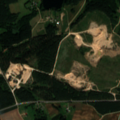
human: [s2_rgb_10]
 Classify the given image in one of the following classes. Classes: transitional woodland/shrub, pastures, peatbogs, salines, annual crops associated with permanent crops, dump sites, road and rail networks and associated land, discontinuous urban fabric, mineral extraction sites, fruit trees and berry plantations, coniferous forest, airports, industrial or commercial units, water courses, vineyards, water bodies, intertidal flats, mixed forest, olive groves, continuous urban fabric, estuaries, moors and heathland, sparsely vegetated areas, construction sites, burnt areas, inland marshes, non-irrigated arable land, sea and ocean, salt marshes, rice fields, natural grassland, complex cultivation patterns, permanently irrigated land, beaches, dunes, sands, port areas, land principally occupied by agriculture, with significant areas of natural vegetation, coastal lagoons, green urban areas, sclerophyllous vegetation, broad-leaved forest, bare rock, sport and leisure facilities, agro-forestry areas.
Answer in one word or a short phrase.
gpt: mineral extraction sites, non-irrigated arable land, complex cultivation patterns, land principally occupied by agriculture, with significant areas of natural vegetation, coniferous forest, mixed forest, transitional woodland/shrub